Question: I am usually using 'smooth bezier' when plotting my data. It makes then easier to understand and also nicer to see. However, I would also like to plot circles, triangles and squares in the right place i.e. where I've got real data. How could I do that?
I'll give an example of what I do:
'''
p "times" u 1:2 w lp smooth bezier title "Time 1", "" u 1:3 w lp smooth bezier title "Time 2"
set xtics("0" 0,"1" 1, "2" 2,"4" 4 ,"8" 8)
'''
getting:

Now I want to set triangles in the green line to the right point corresponding to x=1, x=2,x=4 and x=8. Same for the red line, but instead triangles, circles, for example.
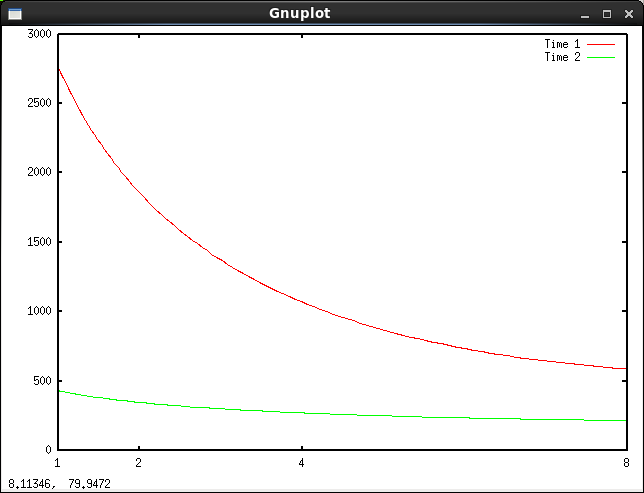
Answer: You can just plot the data again without smoothing:
'''
CIRCLEPT = 6
TRIANGLEPT = 9
set xtics("0" 0,"1" 1, "2" 2,"4" 4 ,"8" 8)
plot "times" u 1:2 w lp lt 1 smooth bezier title "Time 1", "" u 1:2 w p lt 1 pt CIRCLEPT notitle , "" u 1:3 w lp lt 2 smooth bezier title "Time 2", "" u 1:3 w p lt 2 pt TRIANGLEPT notitle
'''
As far as getting triangles and circles, you'll need to select the proper point type for your terminal. To figure out which point type to use, you'll need to do something like:
'''
set terminal <whatever>
set output <whatever> #only for non-interactive terminals
test
'''
Now you can look at whatever output was generated by 'test' and along the right side will be a bunch of points of different types. Just pick the type you want (e.g. 7 is often a circle) and put it in the script